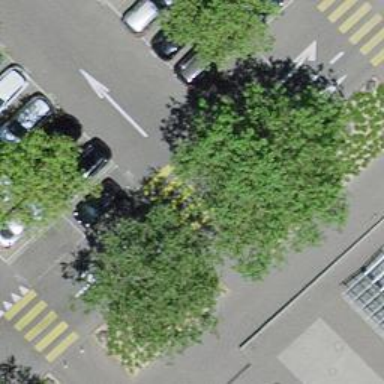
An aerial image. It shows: Bollard.